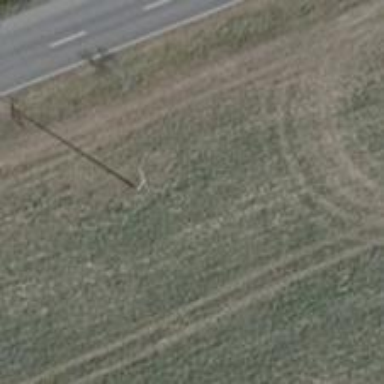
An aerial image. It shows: Minor power line.